Question: I want to draw a mesh silhouette using geometry shader(line_strip).
The problem occurs when the mesh has edges with only one triangle(like the edge of a cloth). Enclosed(all edges connect 2 triangles) meshes work.
I built adjacency index buffer using RESTART_INDEX where neighbor vertex didn't exist, during rendering I tried to used:
'''
glEnable(GL_PRIMITIVE_RESTART);
glPrimitiveRestartIndex(RESTART_INDEX); // RESTART_INDEX = ushort(-1)
'''
The result:

As you can see head, feet, hands are OK, other parts of the model not so much.
'''
// silhouette.gs.glsl
void main(void) {
vec3 e1 = gs_in[2].vPosition - gs_in[0].vPosition; // 1 ---- 2 ----- 3
vec3 e2 = gs_in[4].vPosition - gs_in[0].vPosition; // \ / \ /
vec3 e3 = gs_in[1].vPosition - gs_in[0].vPosition; // \ e1 \ /
vec3 e4 = gs_in[3].vPosition - gs_in[2].vPosition; // \ / \ /
vec3 e5 = gs_in[4].vPosition - gs_in[2].vPosition; // 0 -e2-- 4
vec3 e6 = gs_in[5].vPosition - gs_in[0].vPosition; // \ /
// // \ /
vec3 vN = cross(e1, e2); // \ /
vec3 vL = u_vLightPos - gs_in[0].vPosition; // 5
'''
How does gs manage vertices when it encounters a primitive restart index? Example: For some triangles 1,3 or 5 shouldn't have any vertex.
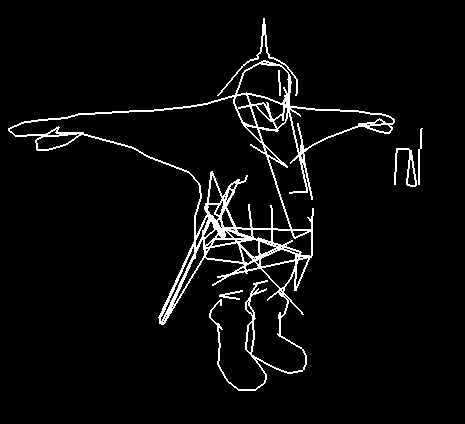
Answer: If a triangle edge is not part of any other triangle then it is still adjacent to the back face of its own triangle. For example: if there is no other triangle attached to e1 in your diagram, you can use the third vertex of the triangle (4 in this case, as e1 consists of 0 and 2) in place of 1. This will not require any additional check in the geometry shader.